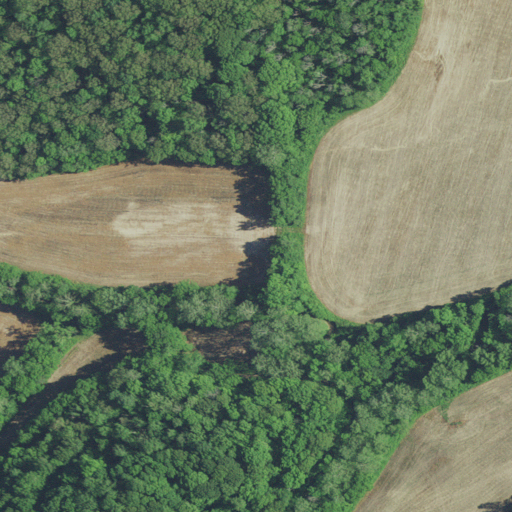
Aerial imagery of valley in Indiana named Happy Hollow containing deciduous forest, pasture, grassland, and open development